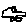
Label: car